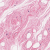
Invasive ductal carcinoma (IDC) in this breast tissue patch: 0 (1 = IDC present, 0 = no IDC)